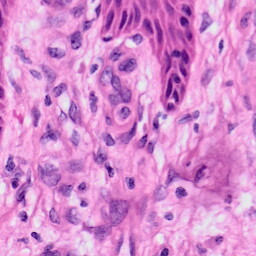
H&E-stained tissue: Skin